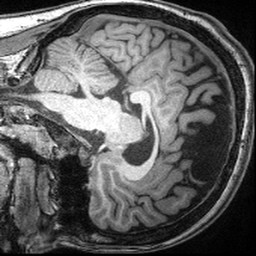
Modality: T1w
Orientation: sagittal
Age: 13
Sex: male
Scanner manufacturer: siemens
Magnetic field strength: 3 T
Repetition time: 2.4 s
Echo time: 0.00374 s